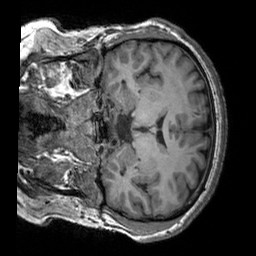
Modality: T1w
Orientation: coronal
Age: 45
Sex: male
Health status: healthy
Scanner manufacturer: siemens
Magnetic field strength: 3 T
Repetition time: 2.3 s
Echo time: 0.00303 s